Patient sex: M
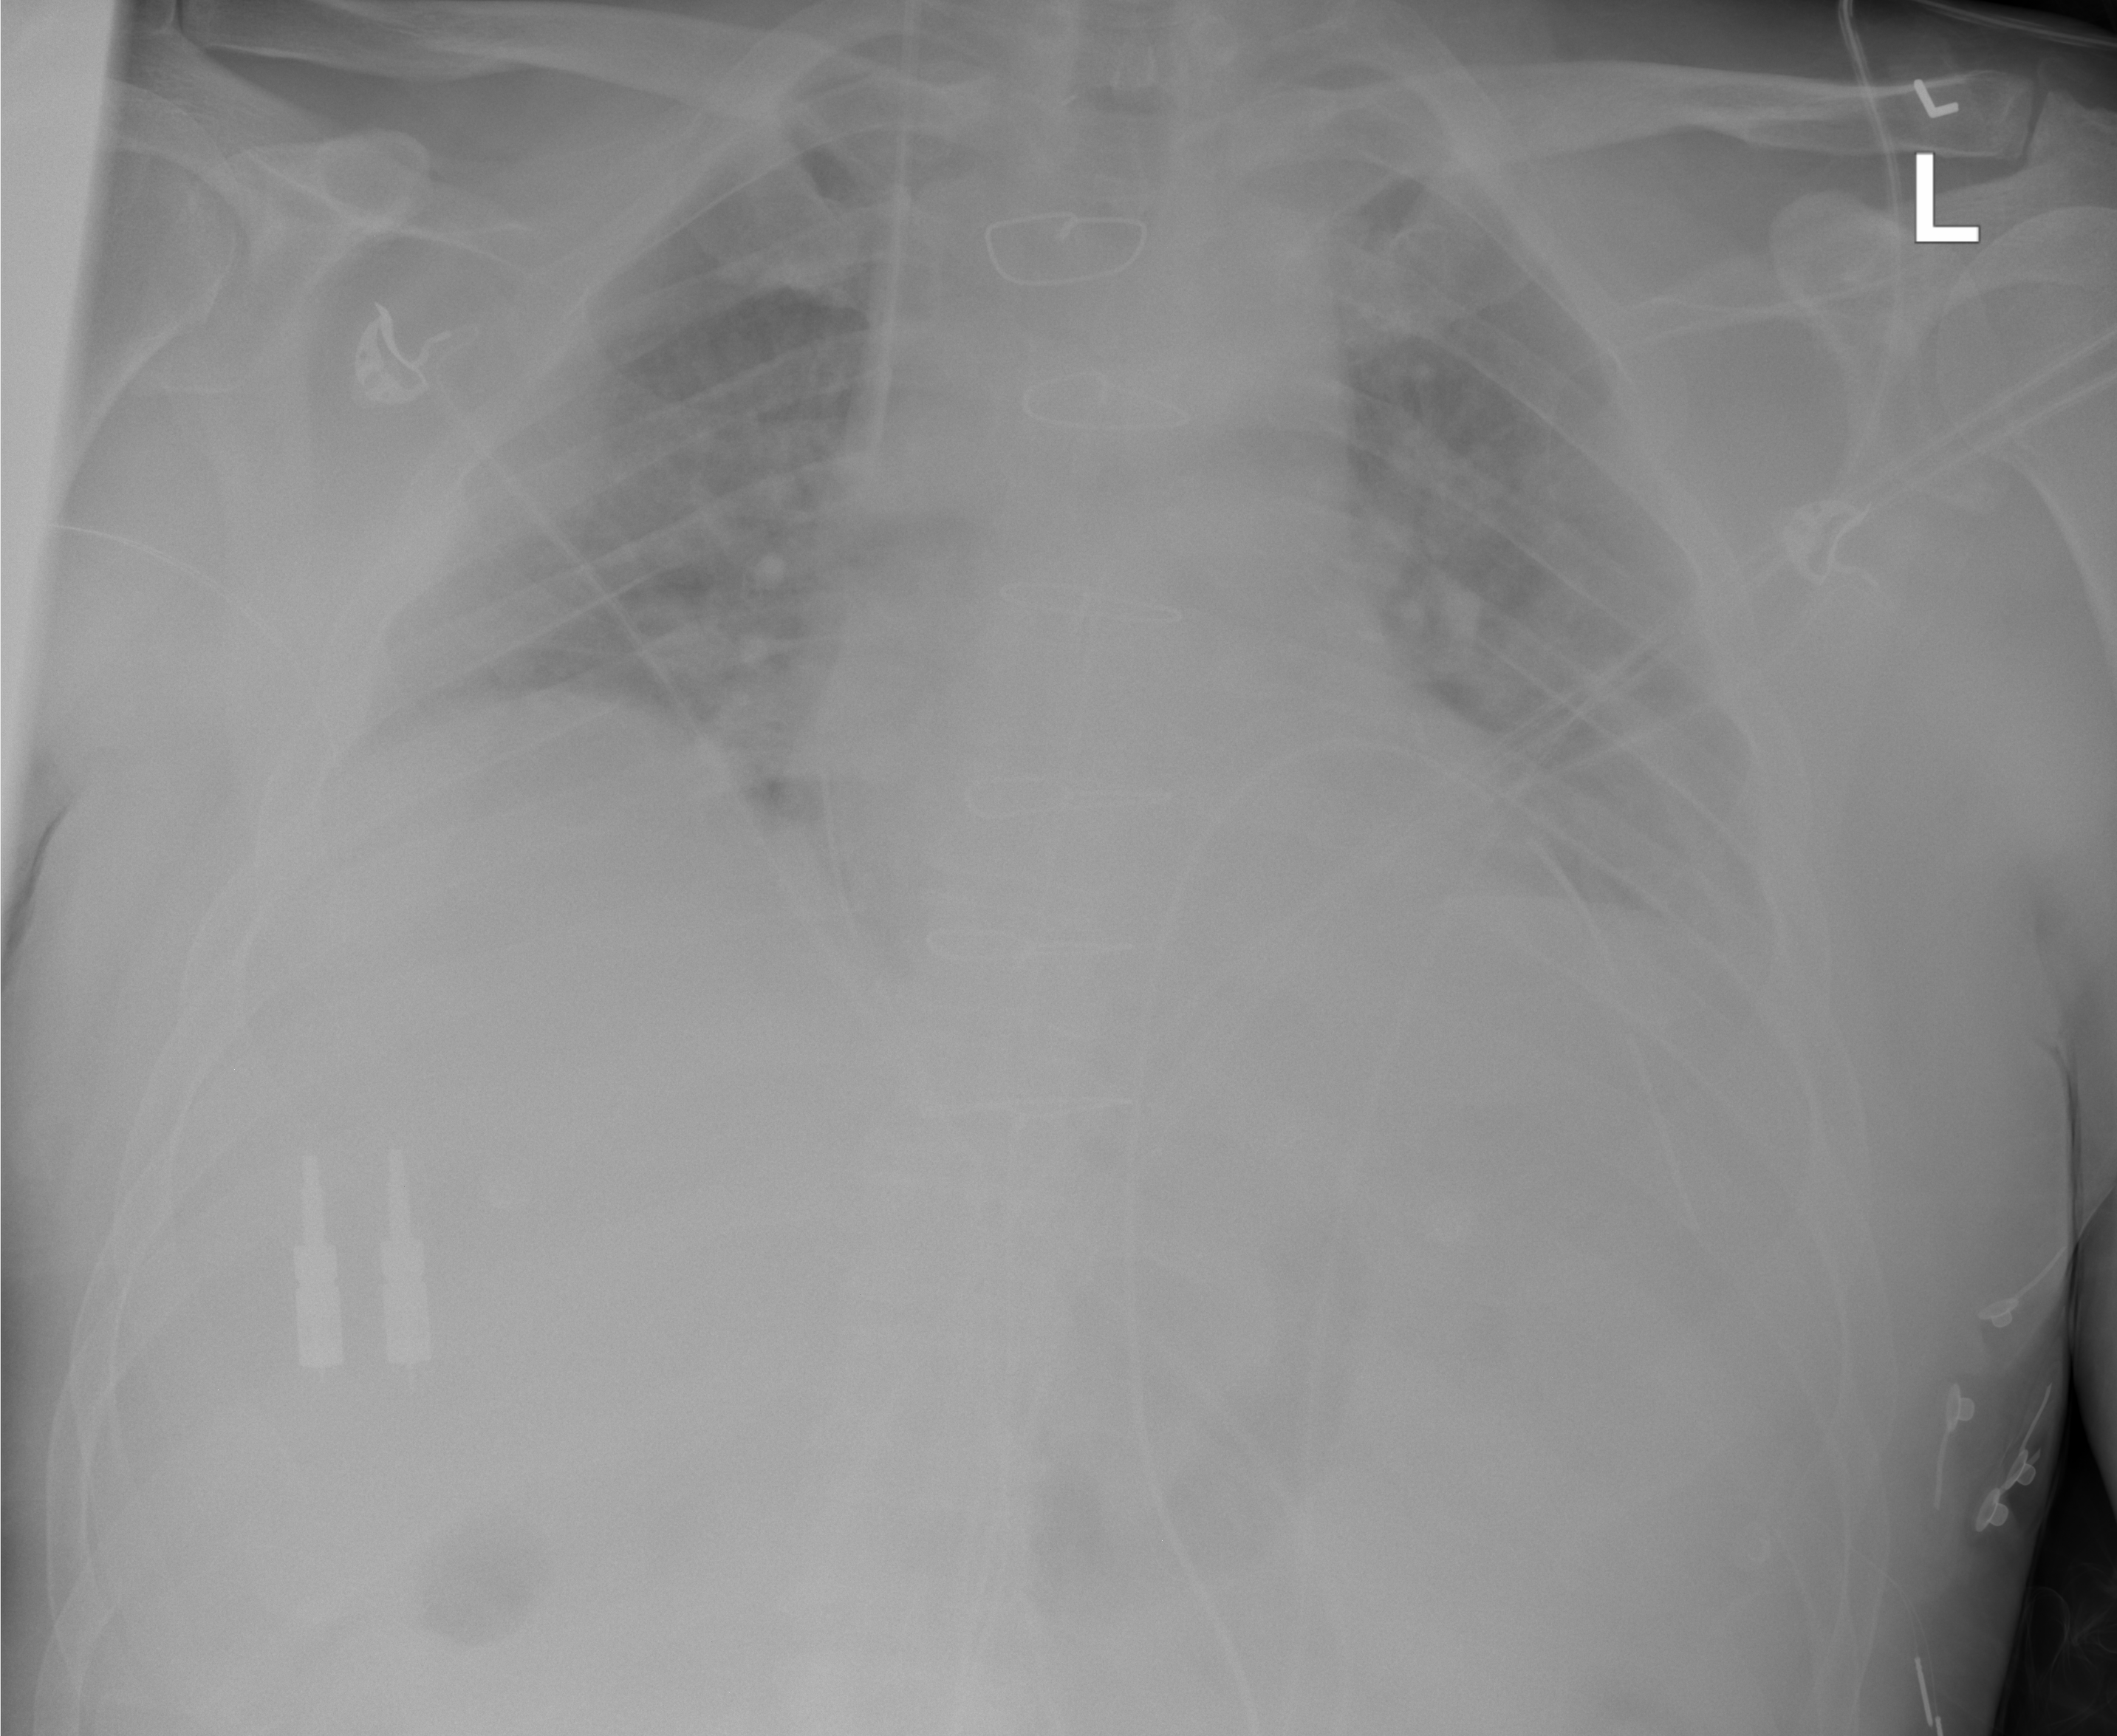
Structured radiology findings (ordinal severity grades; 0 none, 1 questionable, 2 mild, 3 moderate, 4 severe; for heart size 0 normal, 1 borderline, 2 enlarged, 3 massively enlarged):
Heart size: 0
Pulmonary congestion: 2
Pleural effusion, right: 2
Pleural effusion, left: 2
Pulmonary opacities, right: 0
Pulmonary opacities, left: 0
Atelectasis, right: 0
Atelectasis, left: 0